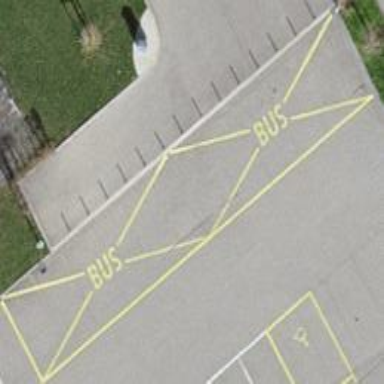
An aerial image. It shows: Parking space specifically designated for buses.